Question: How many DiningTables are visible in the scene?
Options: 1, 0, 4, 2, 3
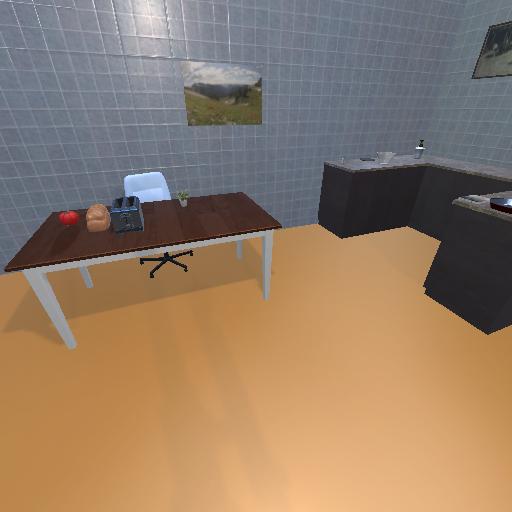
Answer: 1